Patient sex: F
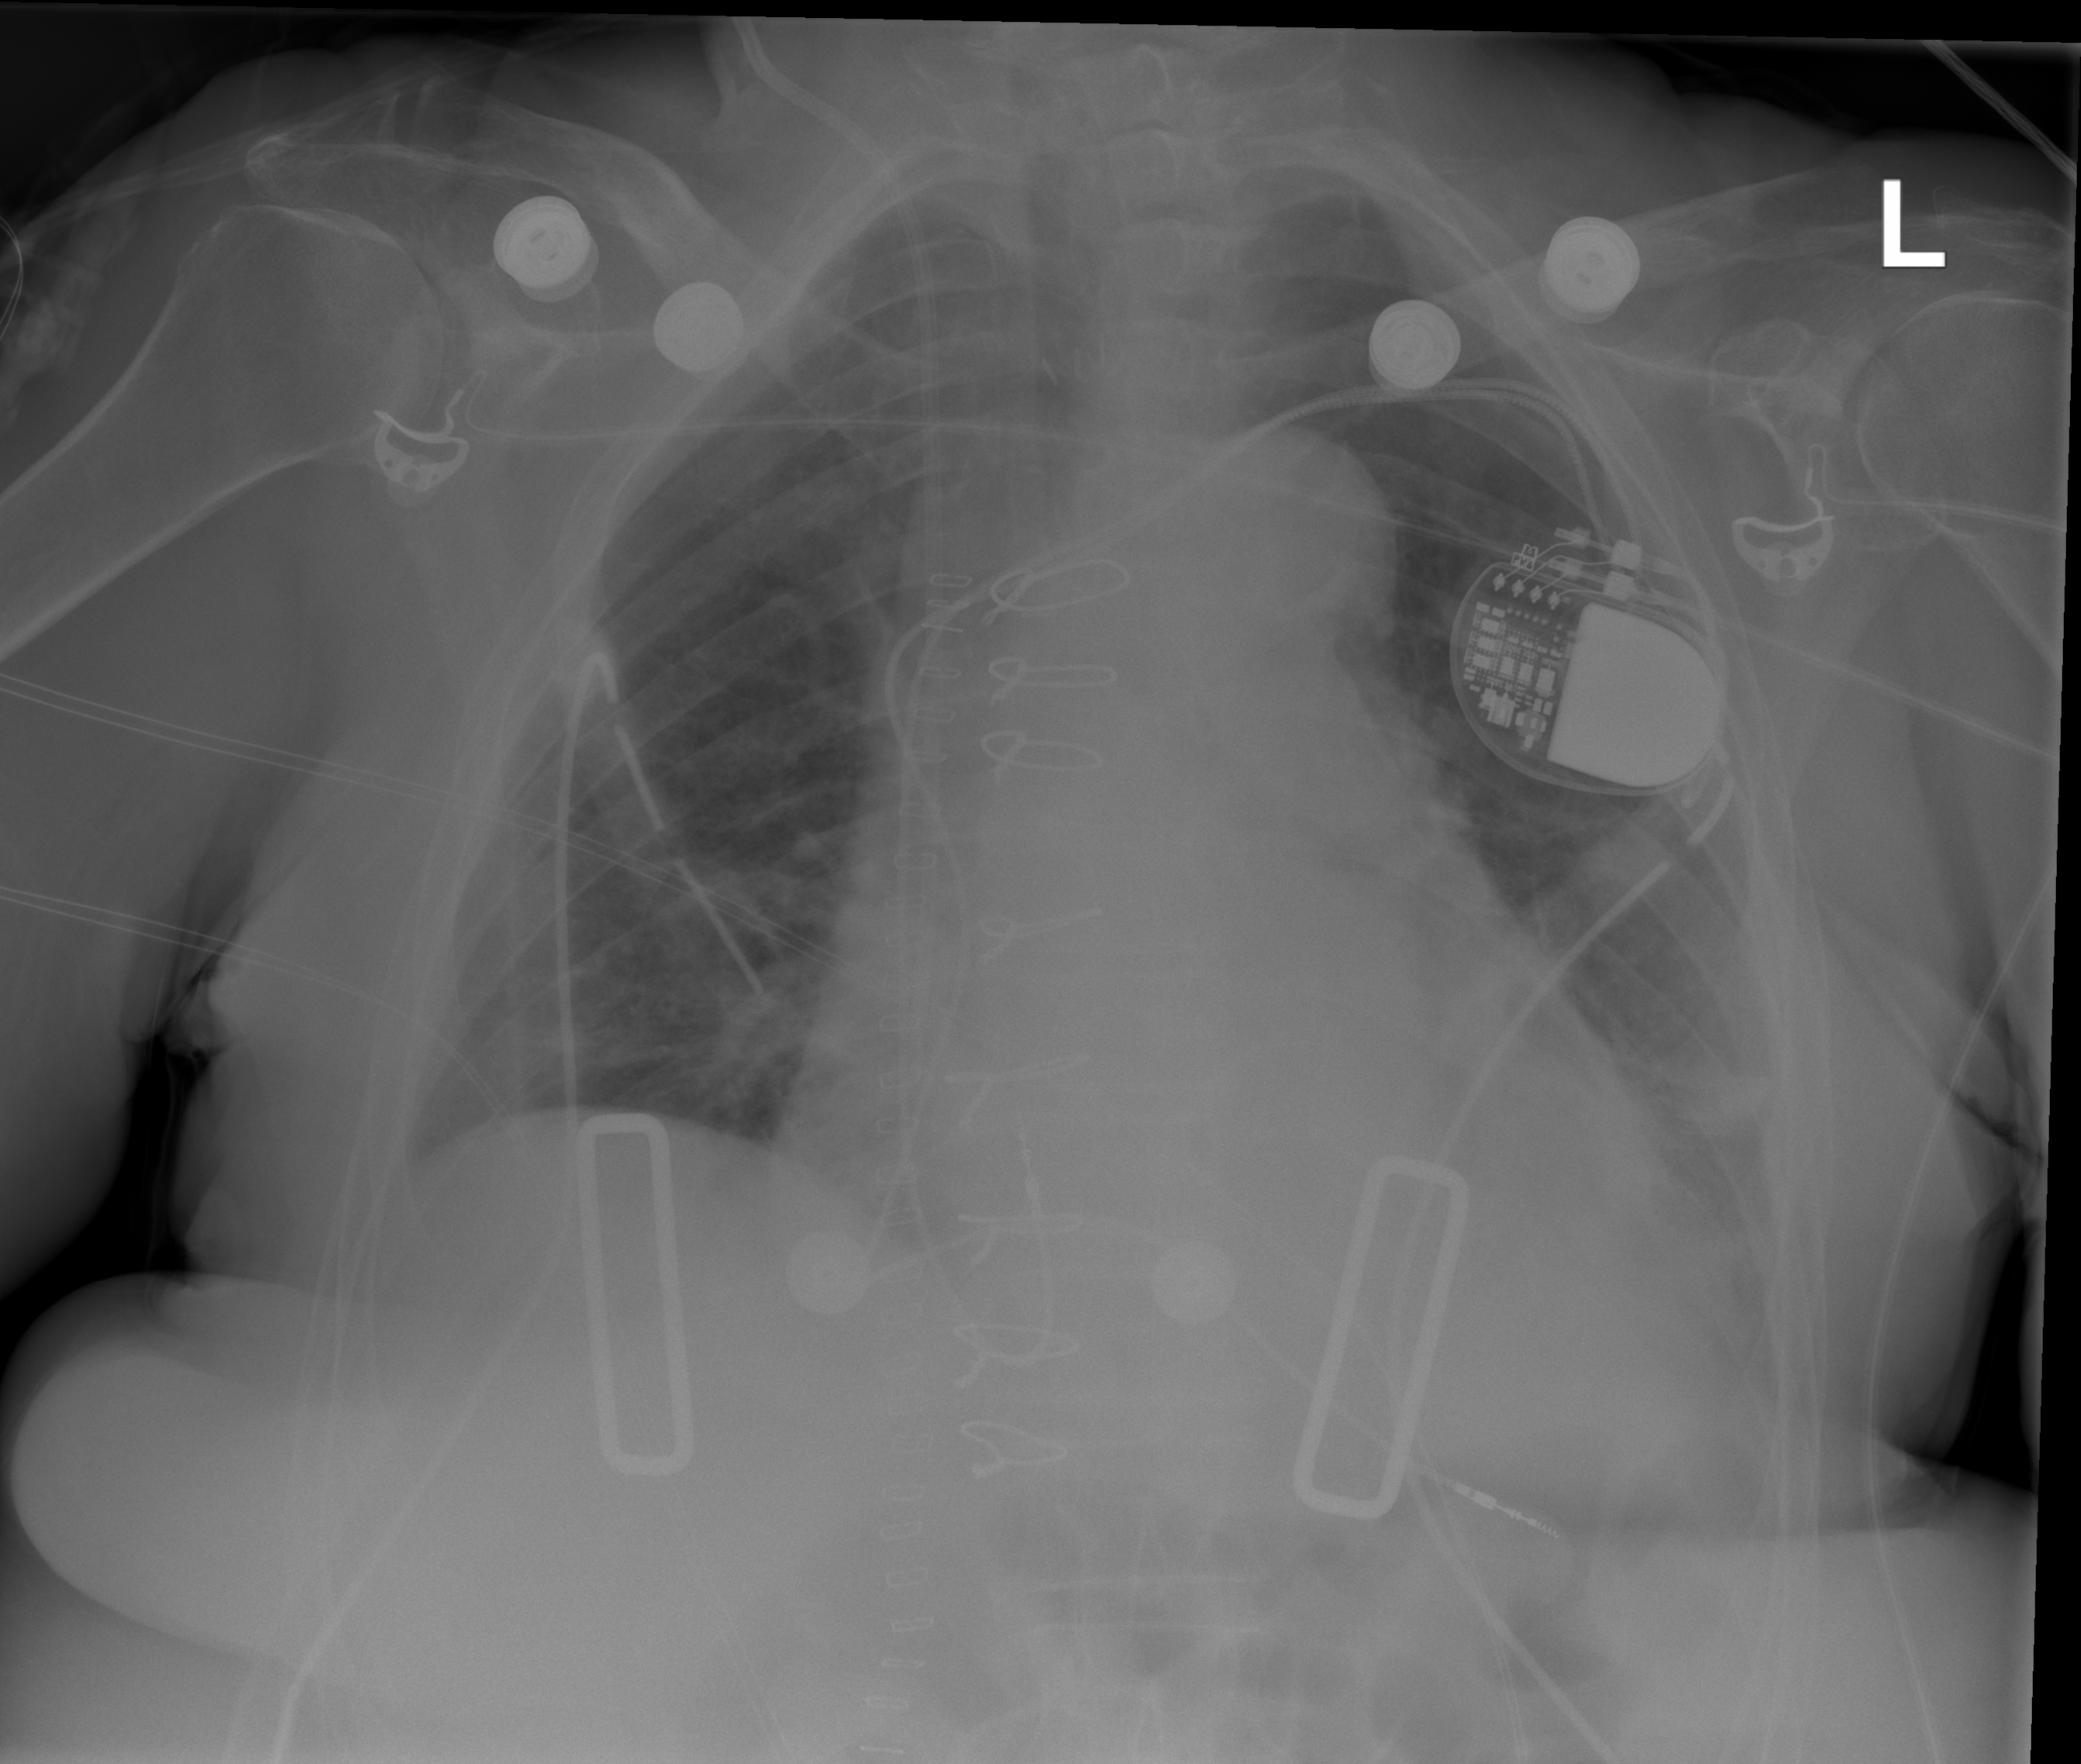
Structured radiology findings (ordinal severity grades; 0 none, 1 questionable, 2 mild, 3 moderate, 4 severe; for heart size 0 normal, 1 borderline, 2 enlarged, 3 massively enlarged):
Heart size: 2
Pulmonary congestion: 0
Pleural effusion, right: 0
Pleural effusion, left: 2
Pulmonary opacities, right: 2
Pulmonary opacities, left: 0
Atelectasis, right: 0
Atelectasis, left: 2